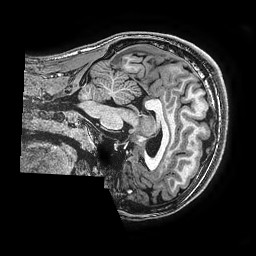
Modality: T1w
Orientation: sagittal
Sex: male
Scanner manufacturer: ge
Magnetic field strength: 3 T
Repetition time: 0.0077 s
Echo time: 0.003436 s